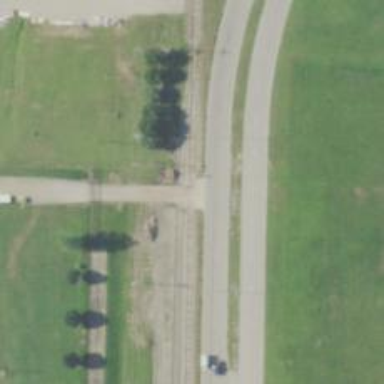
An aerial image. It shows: Asphalt road designated for service vehicles.